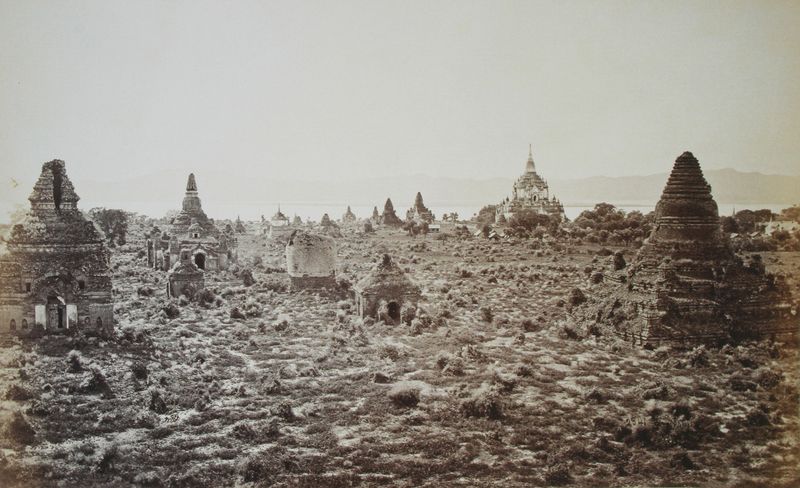
Titel: Ruins of Pagan, from the Thapenu Pagoda (Pagan), No. 2341
Künstler: Colin Murray
Standort: München
Institution: Sammlung Dietmar Siegert
Schlagwörter: berg, himmel, meer, wasser, weiß, fluss, landschaft, see, fenster, grau, hell, schwarz, tür, anlage, dach, gebäude, gras, wiese, architektur, spitze, stein, steine, bild, feld, horizont, häuser, hügel, natur, büsche, hütte, sträucher, turm, ansicht, bogen, türen, berge, wüste, dächer, wolkenlos, sepia, kuppel, untergang, zerstörung, steppe, foto, fotografie, photographie, ruine, kuppeln, türme, asien, schwarz-weiß, ruinen, trüb, photo, grab, gräber, zerstört, tempel, gestrüpp, pyramide, indien, sakral, aufnahme, bauten, sakralbau, osten, tempelanlage, rundtürme, paläste, regenwald, pyramiden, azteken, tropen, steinhäuser, ethnologie, pagoden, thailand, stupa, gebäde, heiligtümer, kambodscha, stupas, fgenster, tempellandschaft, birma, myanmar, bagan